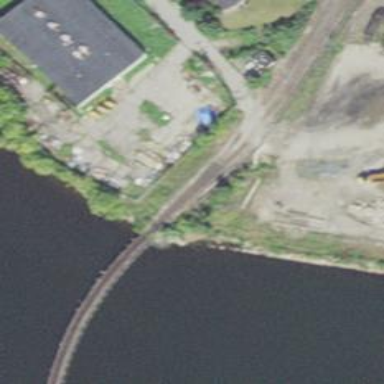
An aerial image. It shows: Railway yard in service.